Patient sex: M
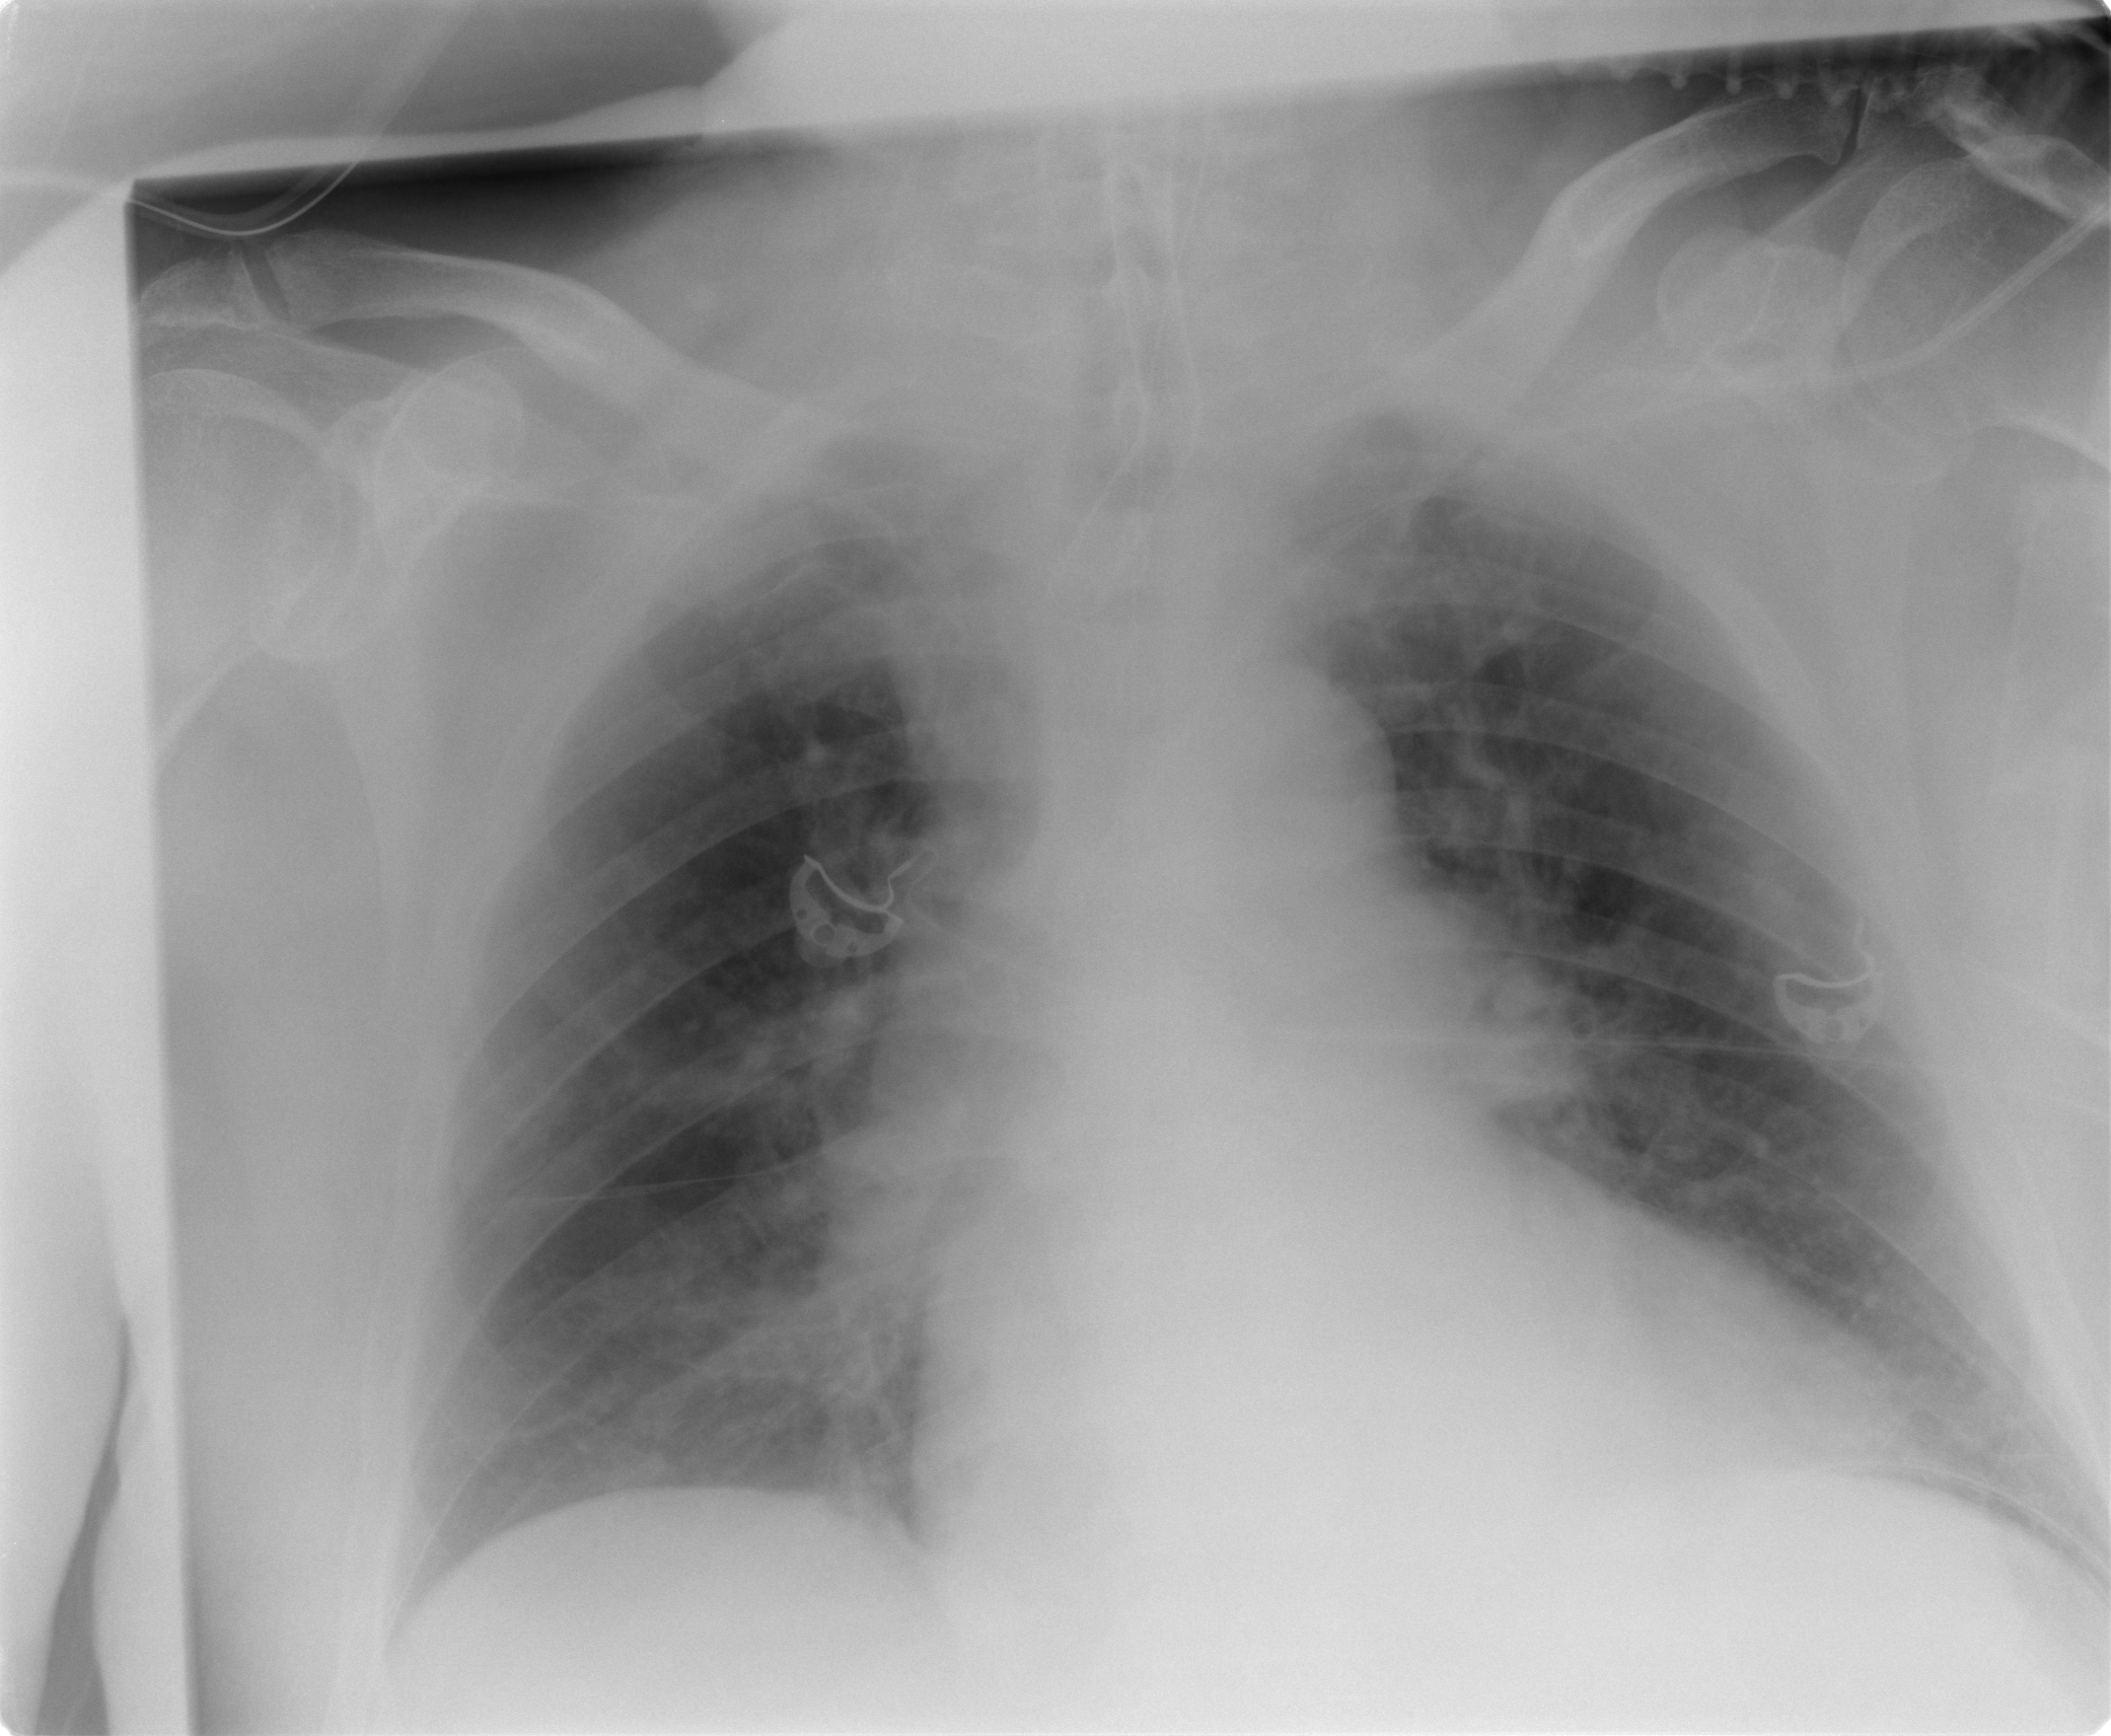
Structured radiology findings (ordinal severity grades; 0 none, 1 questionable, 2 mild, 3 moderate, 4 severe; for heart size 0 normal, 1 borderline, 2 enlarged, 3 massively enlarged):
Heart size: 2
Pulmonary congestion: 2
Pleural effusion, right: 0
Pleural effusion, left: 0
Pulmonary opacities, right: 0
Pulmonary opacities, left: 0
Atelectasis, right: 0
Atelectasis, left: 0